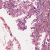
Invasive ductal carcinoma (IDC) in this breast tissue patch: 0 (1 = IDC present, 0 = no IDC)